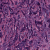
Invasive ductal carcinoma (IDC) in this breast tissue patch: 1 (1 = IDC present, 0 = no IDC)